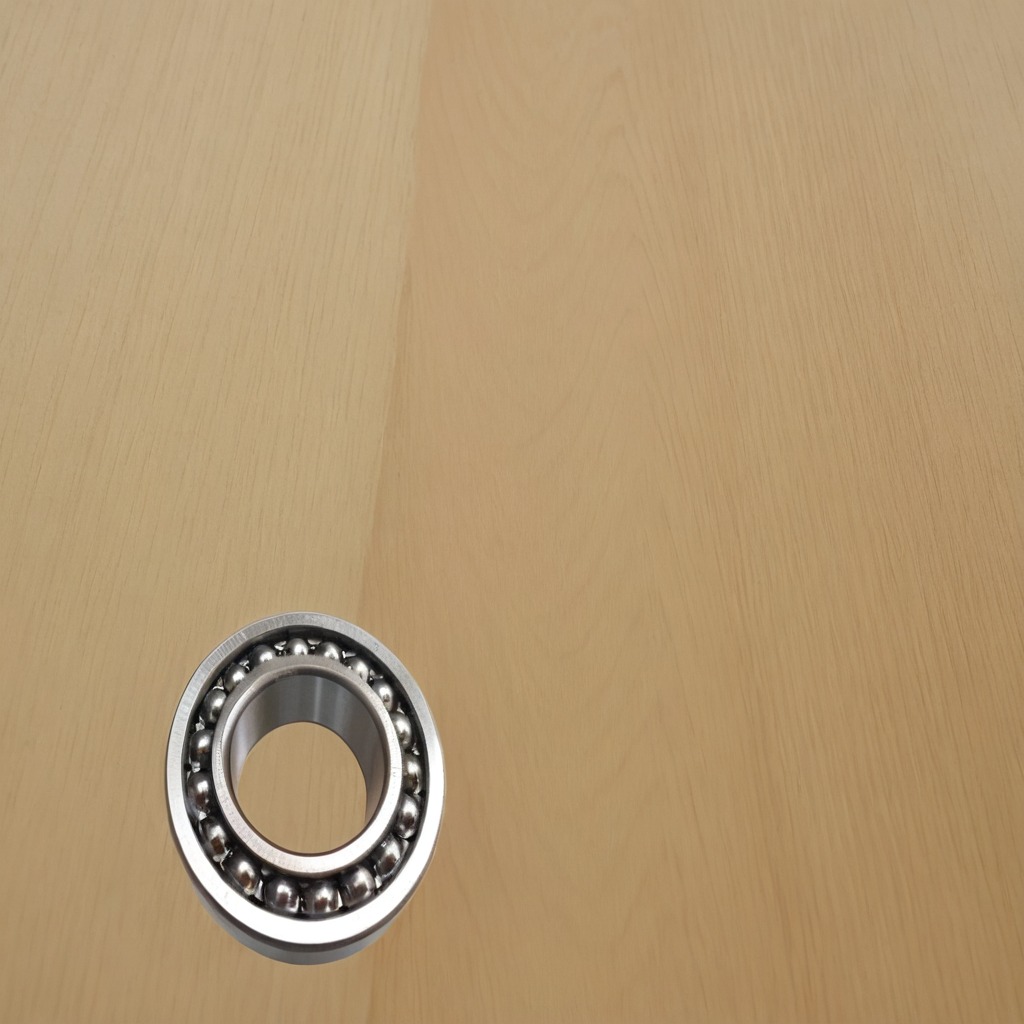
A metal ball bearing is lying on a plywood surface in a paint workshop lit by afternoon window light.